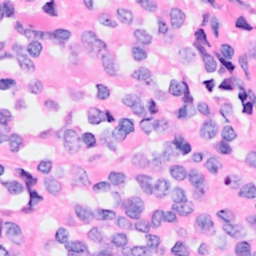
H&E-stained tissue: Breast